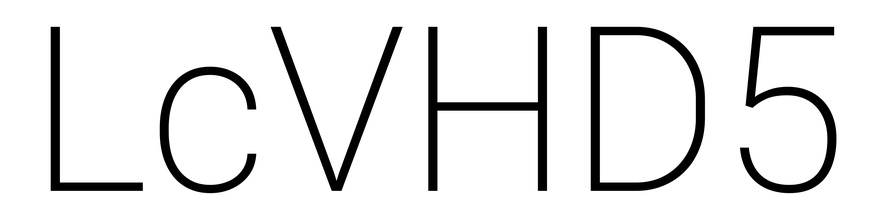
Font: Roboto_ExtraLight